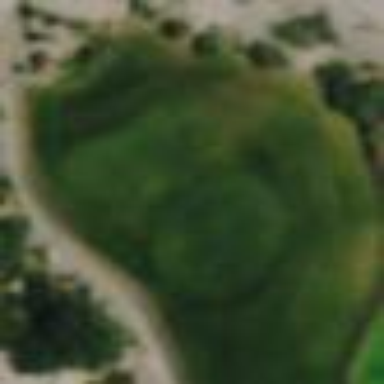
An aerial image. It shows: Rough grassy area used for golf.